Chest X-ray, PA view. Patient: 55 years old, sex F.
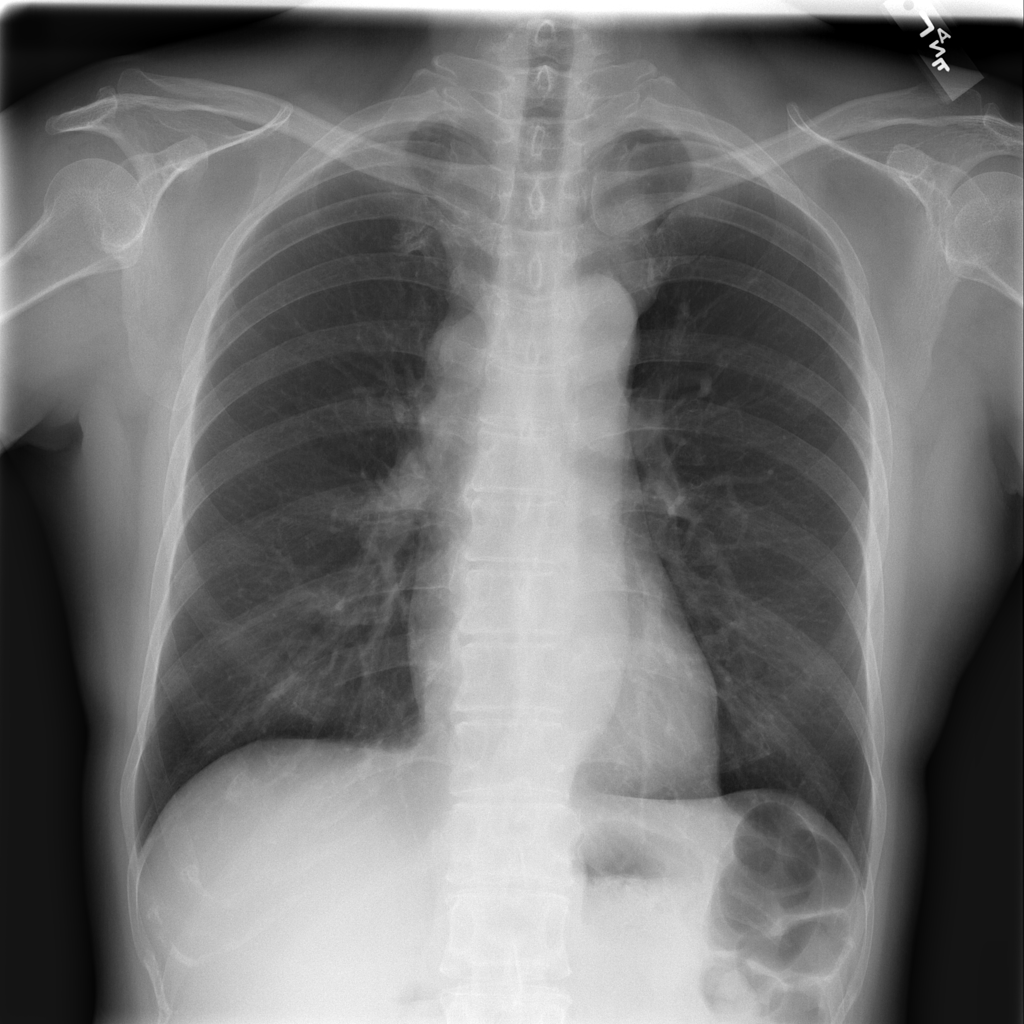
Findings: No Finding